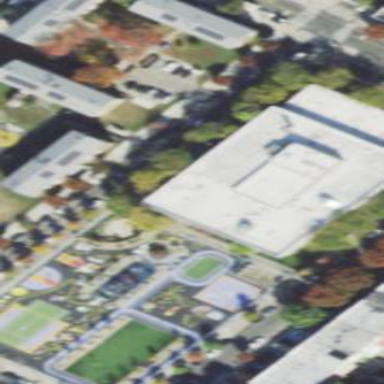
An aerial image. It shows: Schoolyard designated as leisure land.